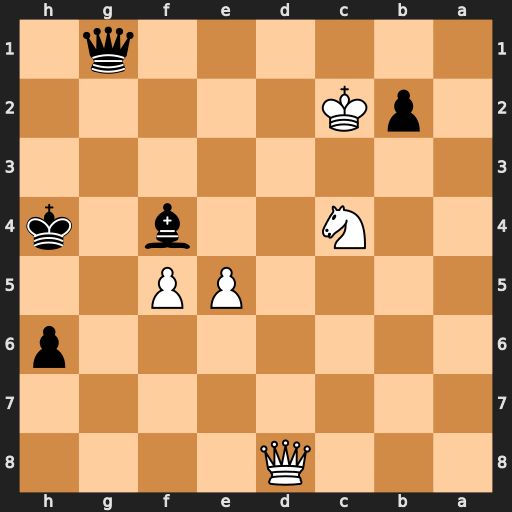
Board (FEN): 3Q4/8/7p/4PP2/2N2b1k/8/1pK5/6q1
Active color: b
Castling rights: -
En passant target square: -
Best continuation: Bg5 Qb6 Qc1+